Breast ultrasound image
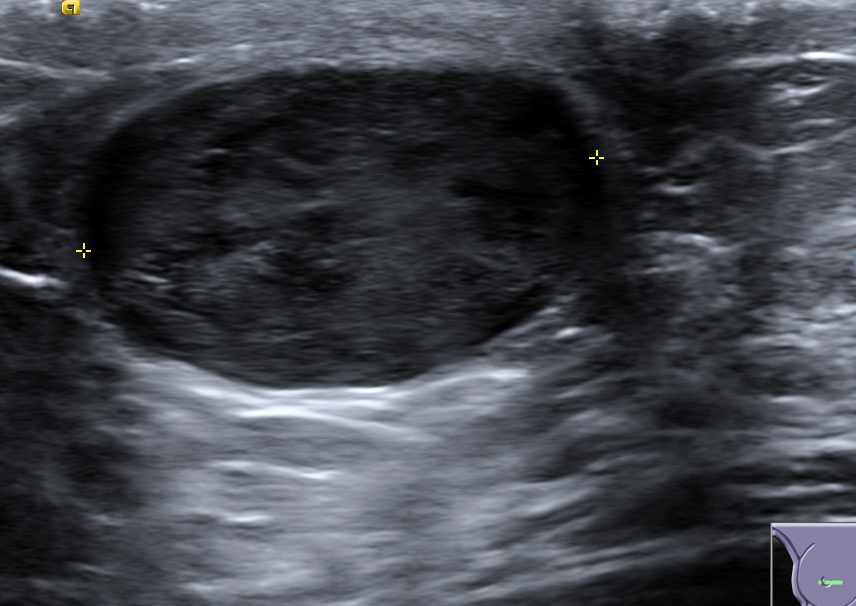
Diagnosis: benign